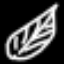
Label: leaf